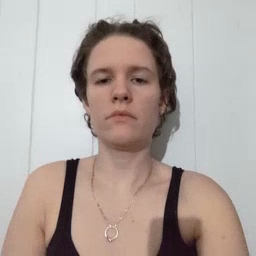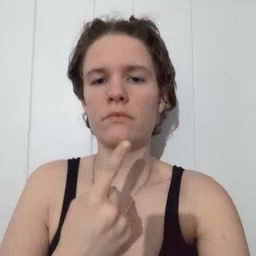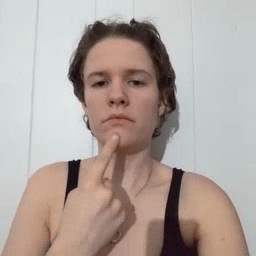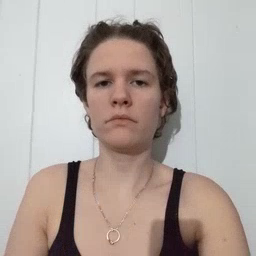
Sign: say